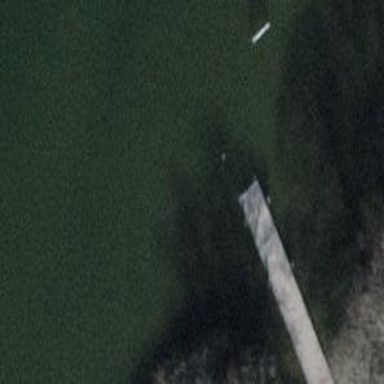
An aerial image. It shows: Man-made pier.